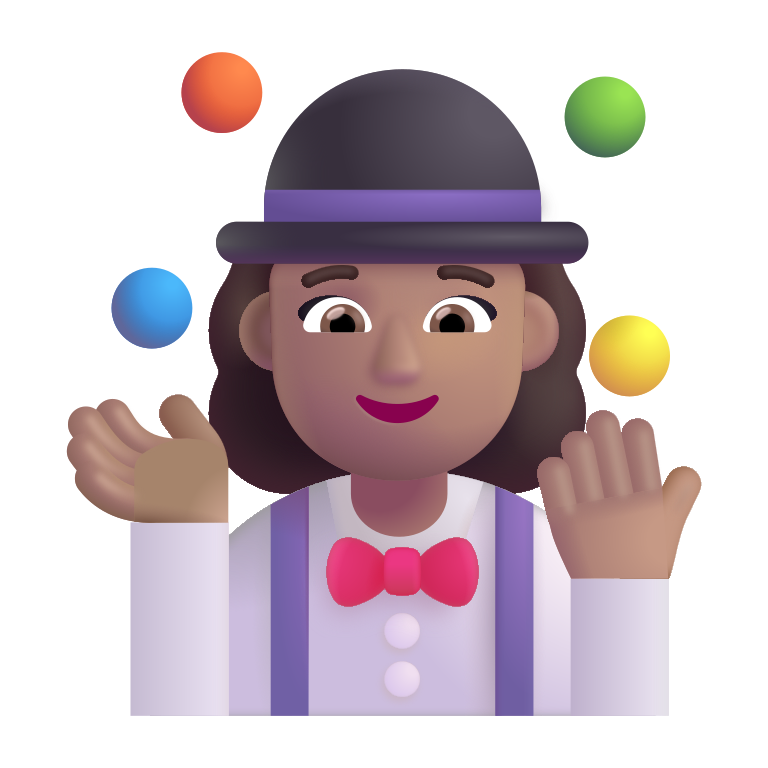
woman juggling color